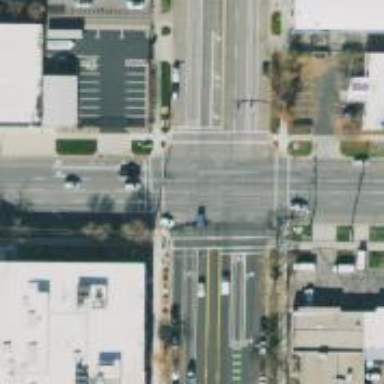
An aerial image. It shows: Footway on asphalt with marked crossing lines.